Brain MRI, t1w sequence, axial 2D slice.
Patient: age 52, sex M, weight 78 kg, height 1.78 m
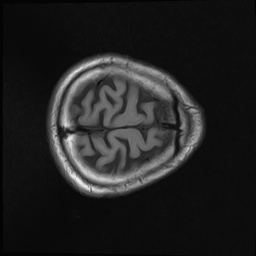